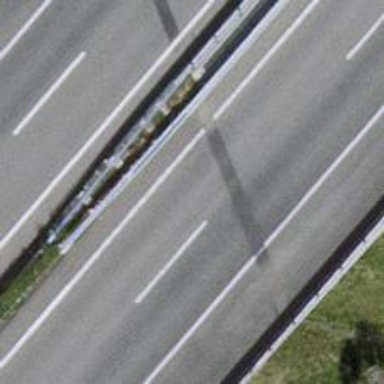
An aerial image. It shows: Motorway.